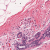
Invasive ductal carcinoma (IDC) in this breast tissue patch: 0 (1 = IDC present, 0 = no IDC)